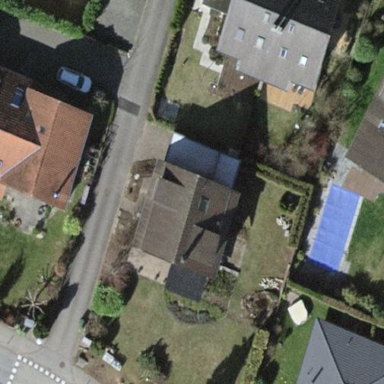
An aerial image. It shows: Detached building.